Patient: sex M, age 65
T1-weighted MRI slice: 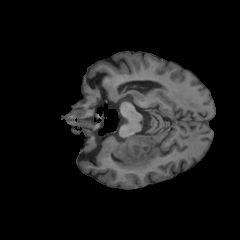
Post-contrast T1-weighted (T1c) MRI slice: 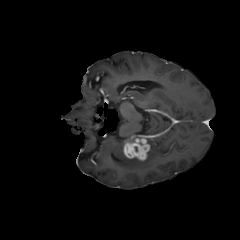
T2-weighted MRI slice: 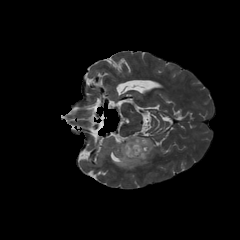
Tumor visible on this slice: yes
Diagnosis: Glioblastoma, IDH-wildtype
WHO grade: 4